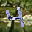
Label: 4